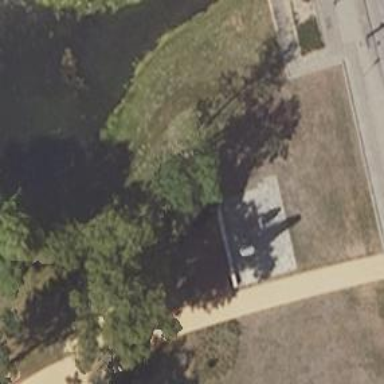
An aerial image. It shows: Memorial site with historic significance.